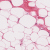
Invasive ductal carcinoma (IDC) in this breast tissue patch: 0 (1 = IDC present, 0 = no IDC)